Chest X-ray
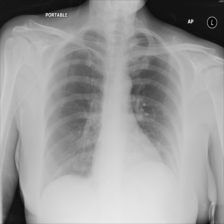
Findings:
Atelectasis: negative
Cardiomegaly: negative
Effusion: negative
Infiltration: negative
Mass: negative
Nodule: negative
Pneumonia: negative
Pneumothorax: negative
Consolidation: negative
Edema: negative
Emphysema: negative
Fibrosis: negative
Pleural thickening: negative
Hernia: negative